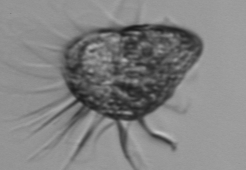
Label: Strombidium_morphotype1